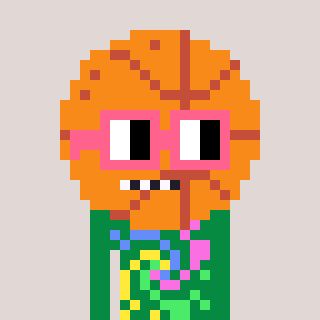
a pixel art character with square pink glasses, a basketball-shaped head and a green-colored body on a warm background